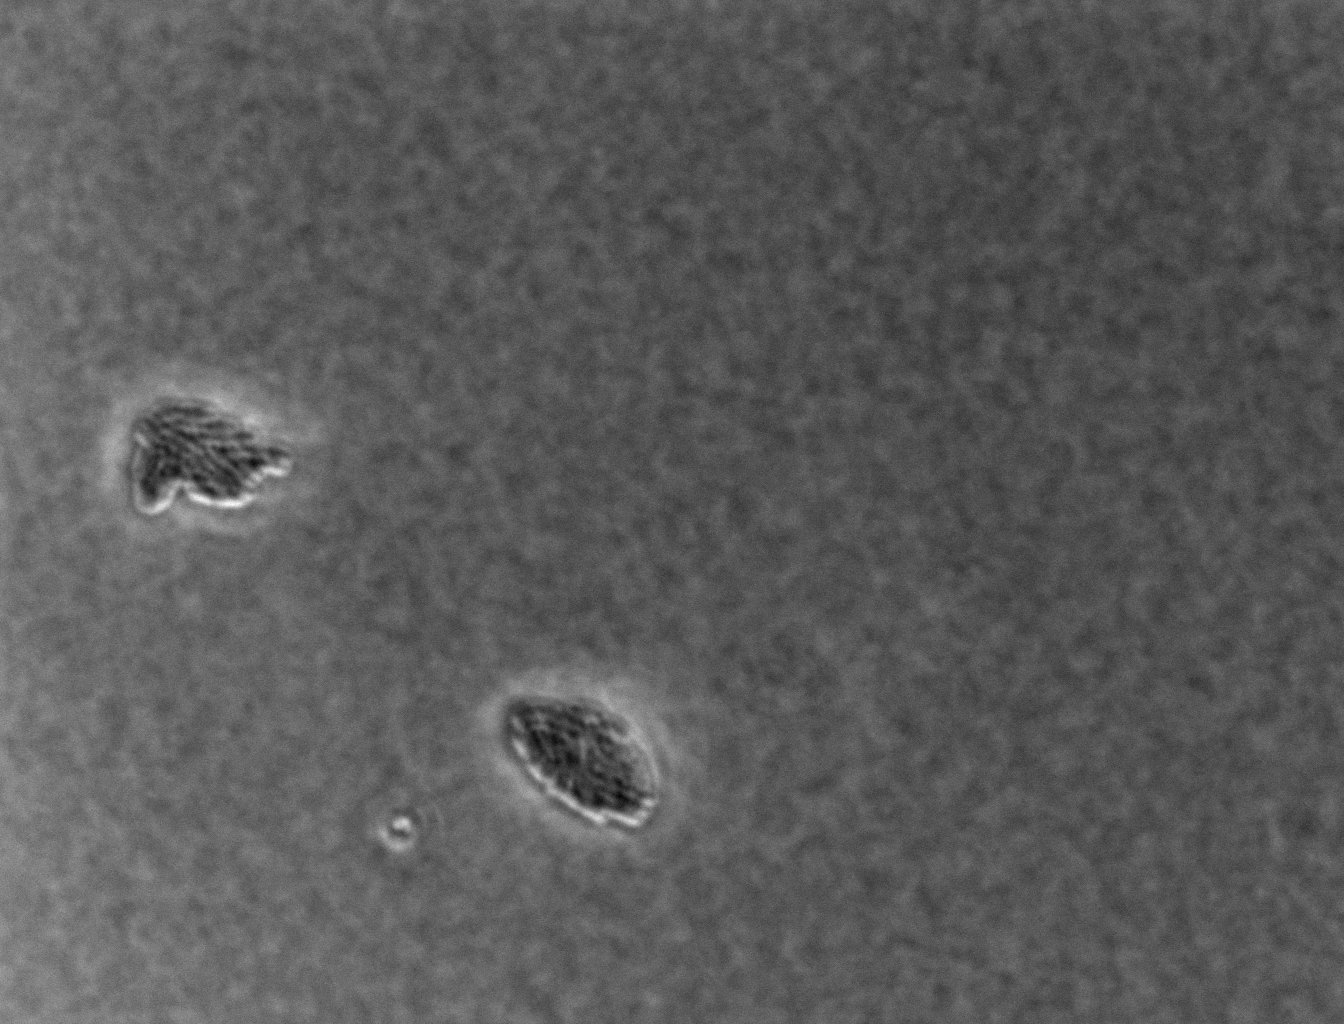
various_fewshot